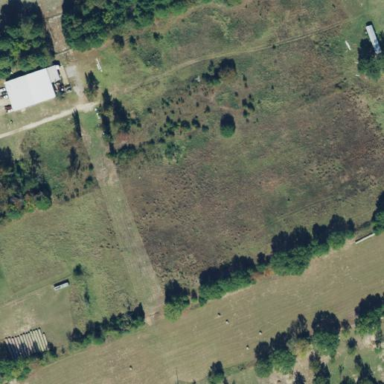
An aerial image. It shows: Pasture area used as meadow.